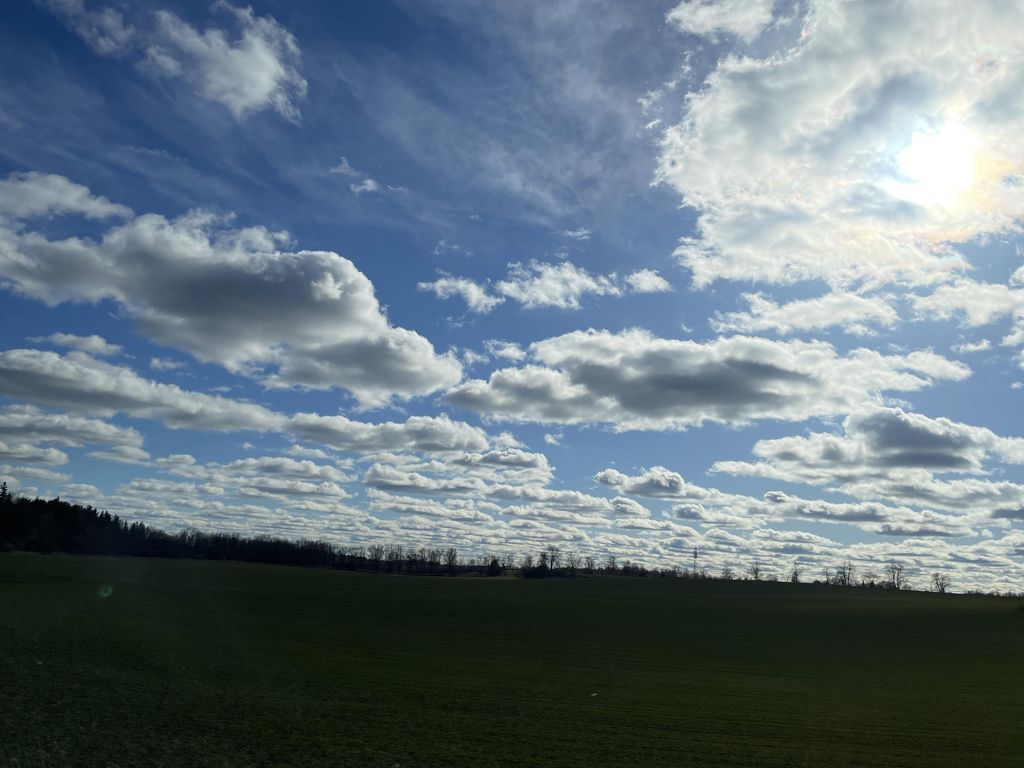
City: kitchener-waterloo